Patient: sex M, age 38
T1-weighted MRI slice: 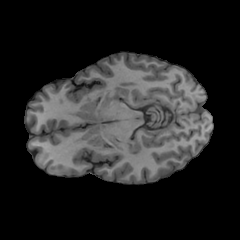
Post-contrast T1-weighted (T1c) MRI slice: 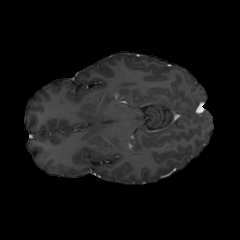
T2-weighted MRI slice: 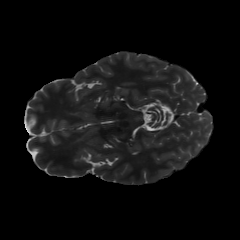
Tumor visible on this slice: no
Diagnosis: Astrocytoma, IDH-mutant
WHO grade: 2